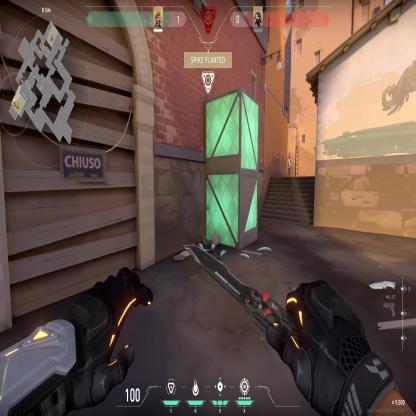
Label: enemy